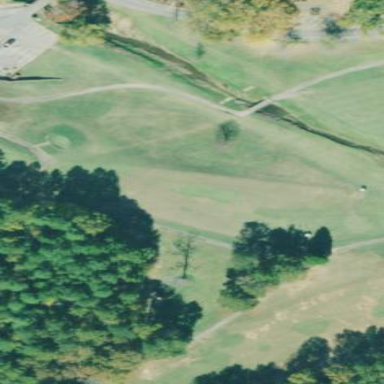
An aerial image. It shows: Grassy area designated as golf fairway.